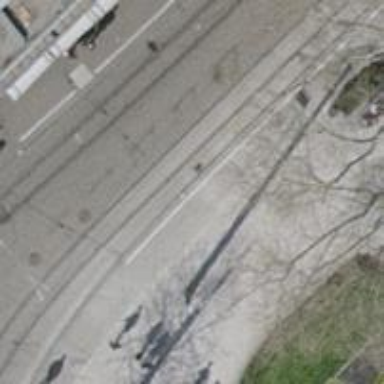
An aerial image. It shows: Paved platform at tram stop for public transport.